Chest X-ray:
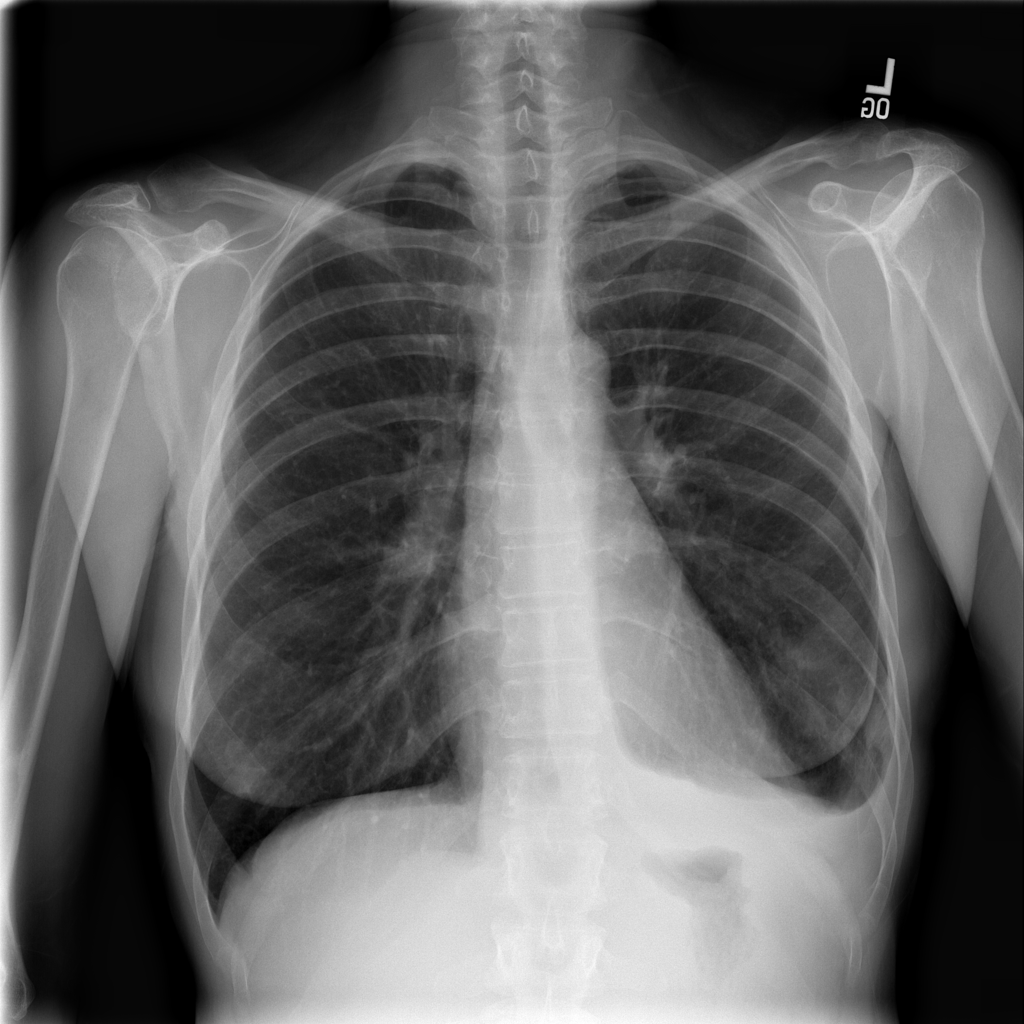
Findings: Effusion
No abnormal finding: no